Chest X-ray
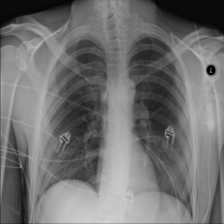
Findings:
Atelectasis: negative
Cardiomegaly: negative
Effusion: negative
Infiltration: negative
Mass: negative
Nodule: negative
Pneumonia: negative
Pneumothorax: negative
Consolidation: negative
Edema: negative
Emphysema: negative
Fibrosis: negative
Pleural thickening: negative
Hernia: negative